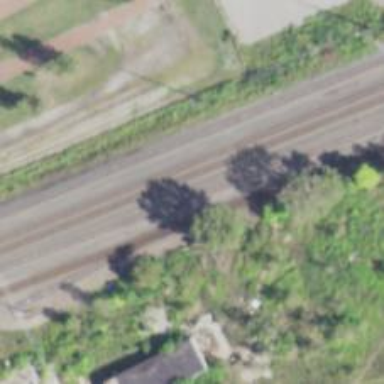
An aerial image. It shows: Railway siding with rails.